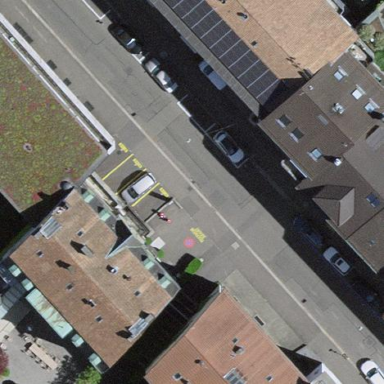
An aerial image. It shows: Street-side parking with parallel orientation.